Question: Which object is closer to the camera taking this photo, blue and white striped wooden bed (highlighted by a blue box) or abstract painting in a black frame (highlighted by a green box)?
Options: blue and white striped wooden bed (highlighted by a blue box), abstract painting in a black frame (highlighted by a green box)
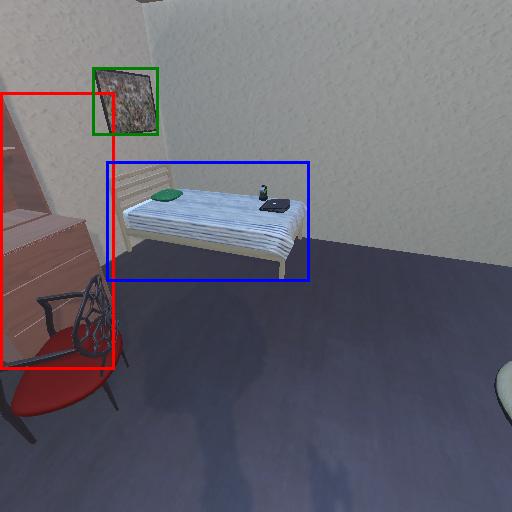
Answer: blue and white striped wooden bed (highlighted by a blue box)